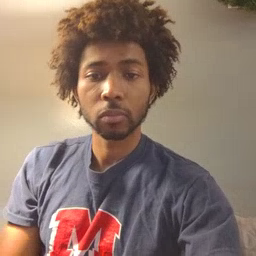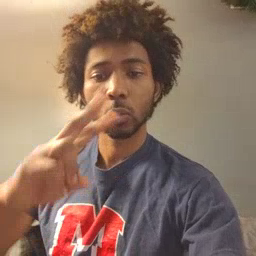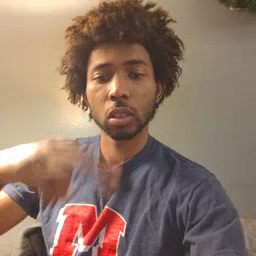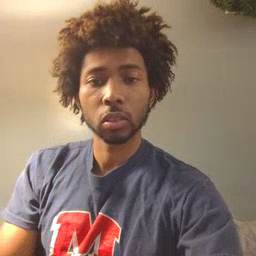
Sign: read